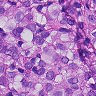
Metastatic tissue present: yes